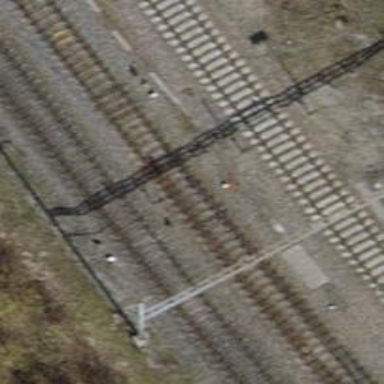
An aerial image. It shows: Railway switch.